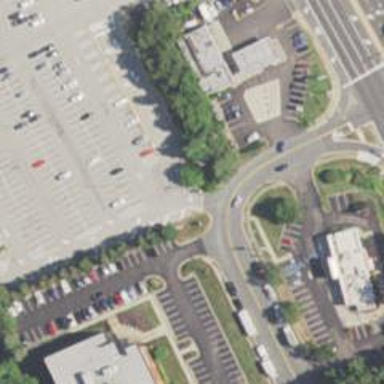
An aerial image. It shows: Retail area.